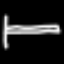
Label: bed